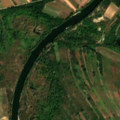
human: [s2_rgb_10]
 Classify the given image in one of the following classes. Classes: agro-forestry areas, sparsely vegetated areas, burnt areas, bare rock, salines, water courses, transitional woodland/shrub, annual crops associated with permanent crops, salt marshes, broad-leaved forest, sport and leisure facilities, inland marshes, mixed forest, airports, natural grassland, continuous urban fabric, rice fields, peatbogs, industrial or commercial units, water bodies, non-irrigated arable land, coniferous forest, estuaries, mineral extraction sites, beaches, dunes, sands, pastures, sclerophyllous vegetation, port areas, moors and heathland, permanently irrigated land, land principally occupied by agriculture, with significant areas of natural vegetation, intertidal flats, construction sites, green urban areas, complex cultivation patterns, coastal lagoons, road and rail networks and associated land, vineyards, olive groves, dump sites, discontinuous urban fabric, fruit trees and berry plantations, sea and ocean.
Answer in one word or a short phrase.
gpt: complex cultivation patterns, land principally occupied by agriculture, with significant areas of natural vegetation, broad-leaved forest, water courses, water bodies